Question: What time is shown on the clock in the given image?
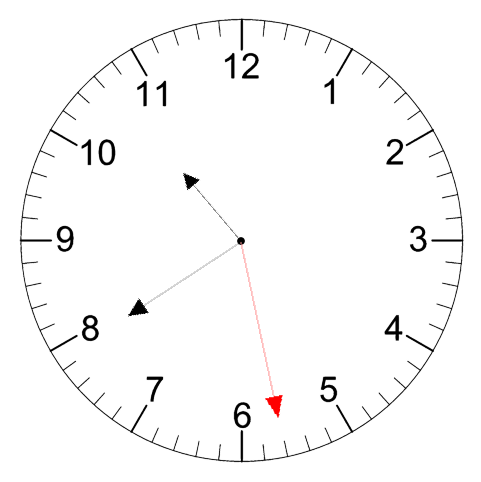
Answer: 10:39:28